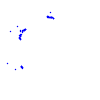
Particle: kaon